Field crop: maize
Growth stage: 1
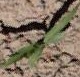
Species: maize